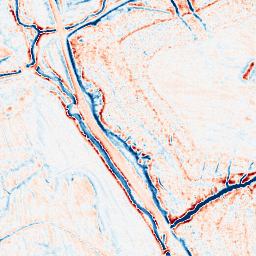
Category: edge_preserving
Decomposition family: anisotropic_diffusion
Decomposition parameters: iterations: 50
kappa: 30
gamma: 0.05
Upsampling method: sinc_blackman
Upsampling parameters: scale: 4
kernel_size: 8
Upsampling scale: 4